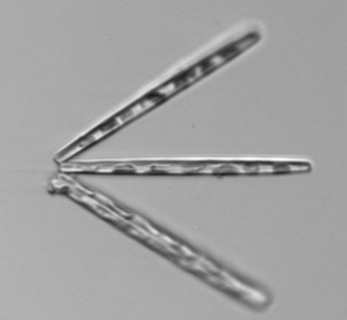
Label: Thalassionema